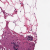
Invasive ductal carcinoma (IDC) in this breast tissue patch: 0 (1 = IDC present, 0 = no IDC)